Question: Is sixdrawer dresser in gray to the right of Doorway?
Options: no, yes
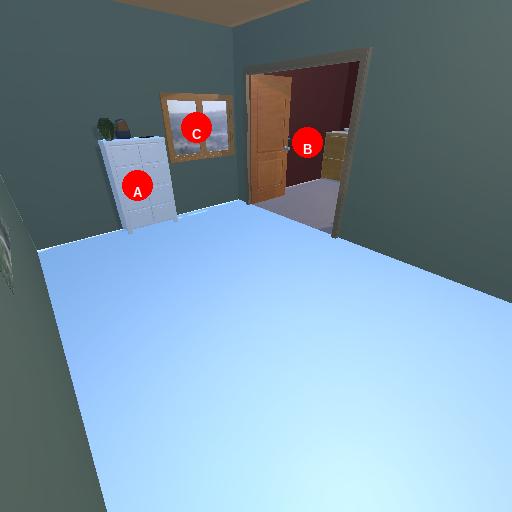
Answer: no